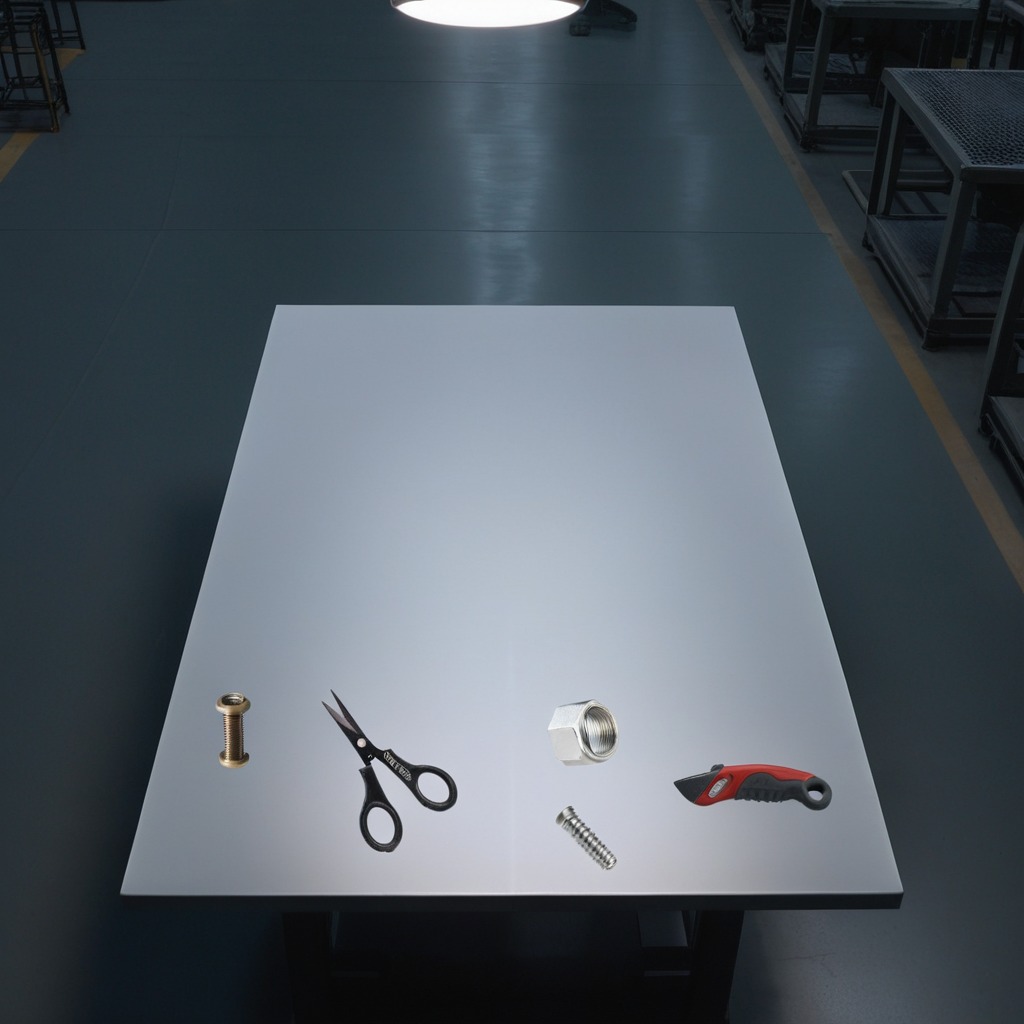
A utility knife, a metal machine screw, a coiled metal spring, a metal nut, and a pair of scissors are lying on the tabletop.